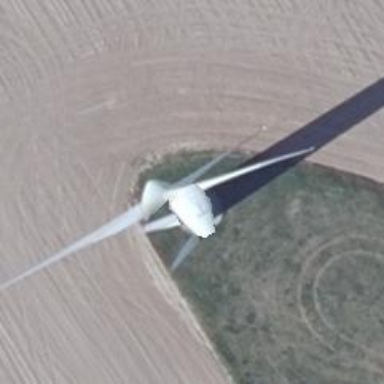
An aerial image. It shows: Wind turbine power generator.